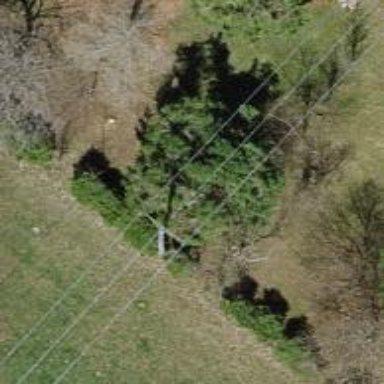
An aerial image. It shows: Power pole.